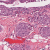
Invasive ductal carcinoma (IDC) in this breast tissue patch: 0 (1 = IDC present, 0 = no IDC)